Question: I'm trying to develop a simple php based schedule ...
This is my database table:

Let's say that current time/date is: '2012-03-21 02:00:00'
PHP script should echo: 'Meeting 2'
I have a part of the script, but no idea what to do next
'''
<?php
$con = mysql_connect("localhost","root","");
if (!$con){die('Could not connect: ' . mysql_error());}
mysql_select_db("schedule", $con);
$current_time = date("Y-m-d H:i:s");
$result = mysql_query("SELECT * FROM events");
while($row = mysql_fetch_array($result)){
echo $row['Subject'];
}
mysql_close($con);
?>
'''
(if 'current_time' is between 'StartTime' and 'EndTime' - echo it's 'Subject')
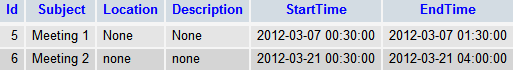
Answer: Try this query
'''
SELECT * FROM events WHERE NOW() BETWEEN StartTime AND EndTime
'''